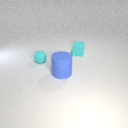
small cyan rubber cube to the right of large blue rubber cylinder